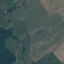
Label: Pasture